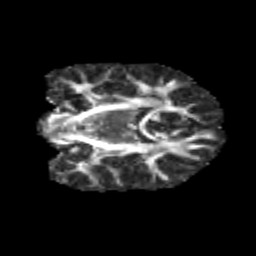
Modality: FA
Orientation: coronal
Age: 11
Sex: male
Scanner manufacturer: siemens
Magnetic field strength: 3 T
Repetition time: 3.8 s
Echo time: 0.07 s